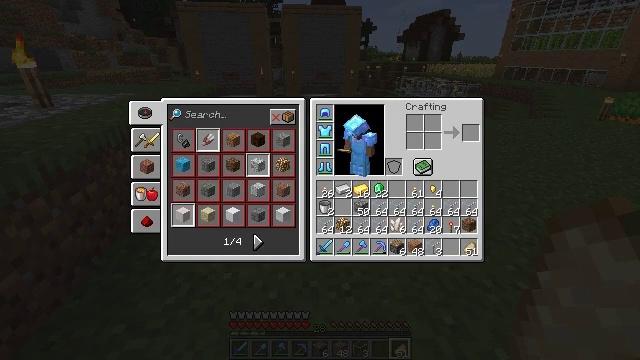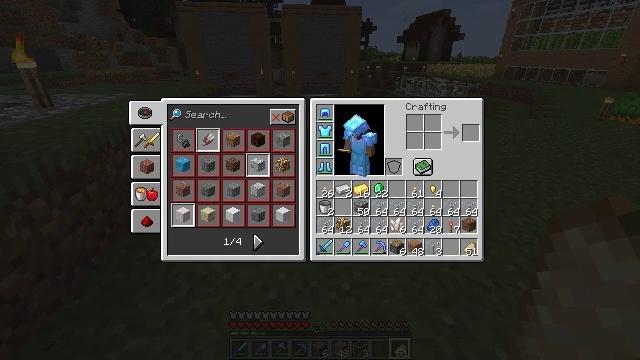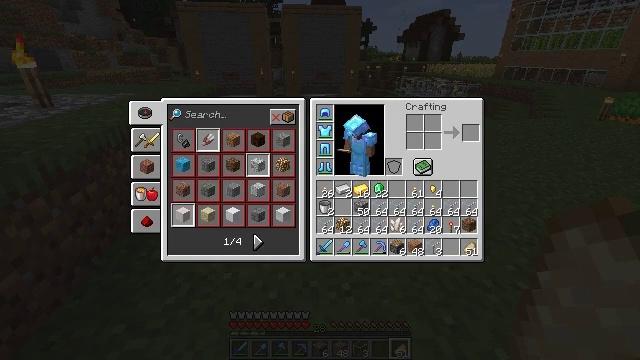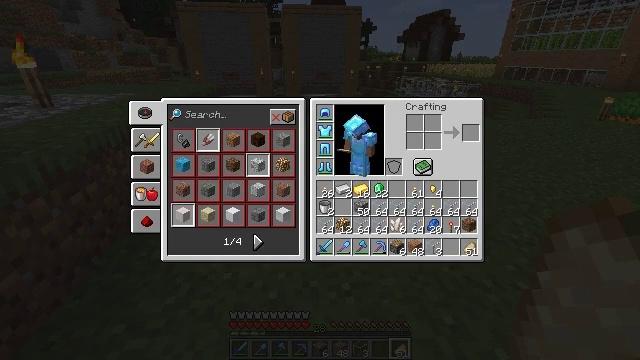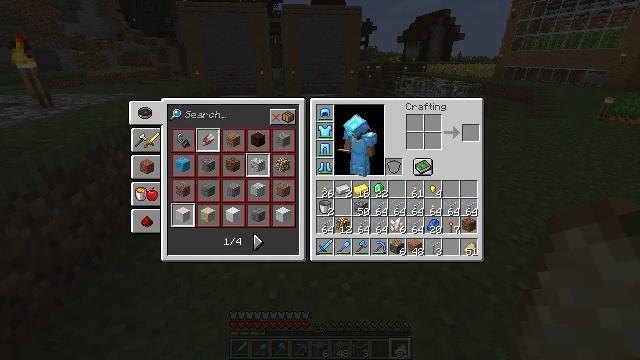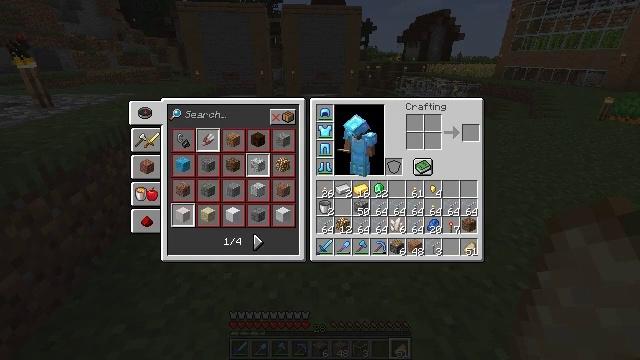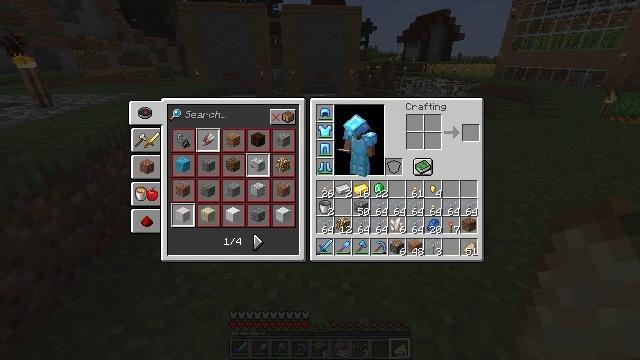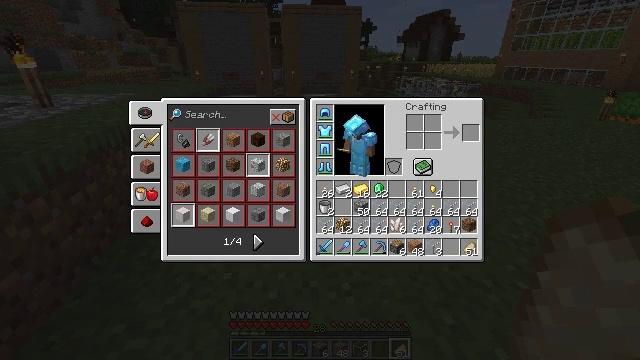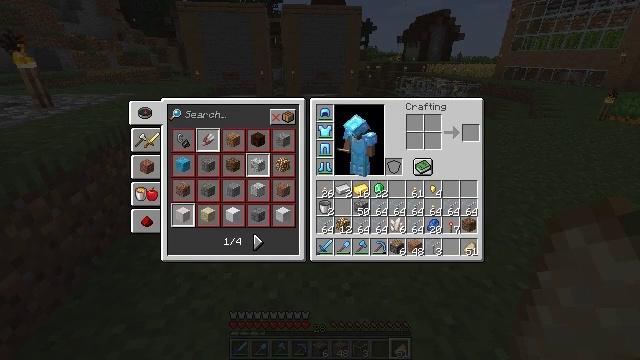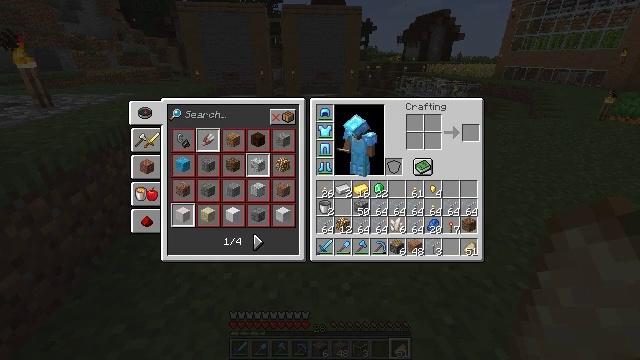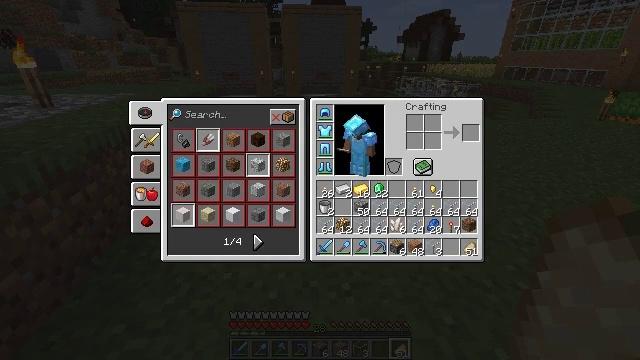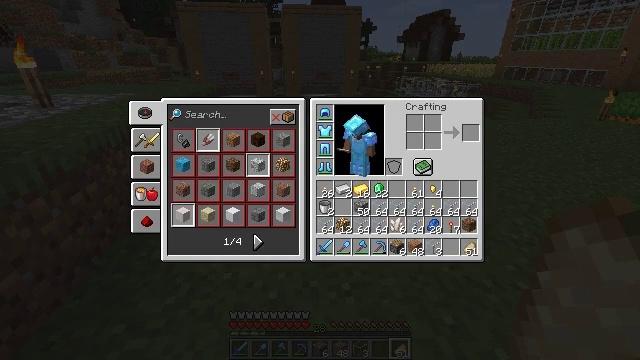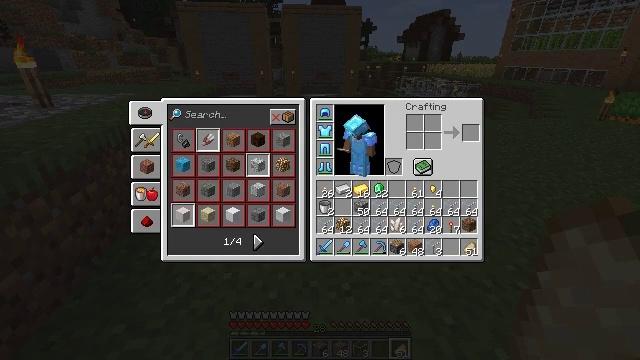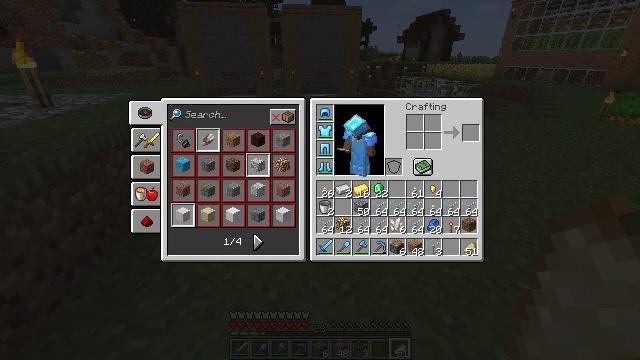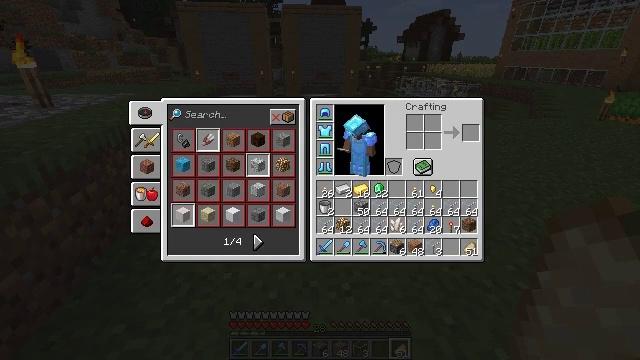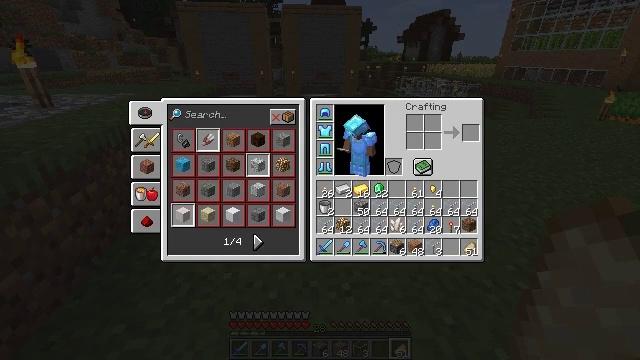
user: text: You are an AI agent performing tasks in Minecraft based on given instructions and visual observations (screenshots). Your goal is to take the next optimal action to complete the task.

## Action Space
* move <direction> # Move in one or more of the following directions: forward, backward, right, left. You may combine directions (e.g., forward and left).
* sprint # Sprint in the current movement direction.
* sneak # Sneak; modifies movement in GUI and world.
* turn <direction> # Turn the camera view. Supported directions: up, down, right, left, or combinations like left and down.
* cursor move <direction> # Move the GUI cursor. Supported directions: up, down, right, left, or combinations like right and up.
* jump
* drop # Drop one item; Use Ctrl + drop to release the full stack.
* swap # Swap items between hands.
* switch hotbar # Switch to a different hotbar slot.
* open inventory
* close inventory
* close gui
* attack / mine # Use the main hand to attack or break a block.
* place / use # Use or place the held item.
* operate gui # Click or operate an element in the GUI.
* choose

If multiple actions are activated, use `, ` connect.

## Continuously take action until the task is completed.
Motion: motion action
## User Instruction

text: Collect the elements needed and craft redstone.
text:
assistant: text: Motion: no_op
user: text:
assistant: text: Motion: no_op
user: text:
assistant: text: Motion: no_op
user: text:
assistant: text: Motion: no_op
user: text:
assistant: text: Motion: no_op
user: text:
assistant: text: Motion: no_op
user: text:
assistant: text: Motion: no_op
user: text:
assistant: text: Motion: no_op
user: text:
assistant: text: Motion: no_op
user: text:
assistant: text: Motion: no_op
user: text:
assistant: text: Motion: no_op
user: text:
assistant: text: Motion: no_op
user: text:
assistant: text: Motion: no_op
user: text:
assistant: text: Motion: no_op
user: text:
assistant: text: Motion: no_op
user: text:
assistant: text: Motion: no_op
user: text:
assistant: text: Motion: no_op
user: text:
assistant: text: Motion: no_op
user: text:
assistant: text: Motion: no_op
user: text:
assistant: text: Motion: no_op
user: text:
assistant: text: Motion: no_op
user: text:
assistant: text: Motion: no_op
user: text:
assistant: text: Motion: no_op
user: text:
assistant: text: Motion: no_op
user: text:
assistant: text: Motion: no_op
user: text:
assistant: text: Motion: no_op
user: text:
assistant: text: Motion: no_op
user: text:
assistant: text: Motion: no_op
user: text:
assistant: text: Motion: no_op
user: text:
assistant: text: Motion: no_op